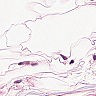
Metastatic tissue present: no